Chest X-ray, PA view. Patient: 52 years old, sex F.
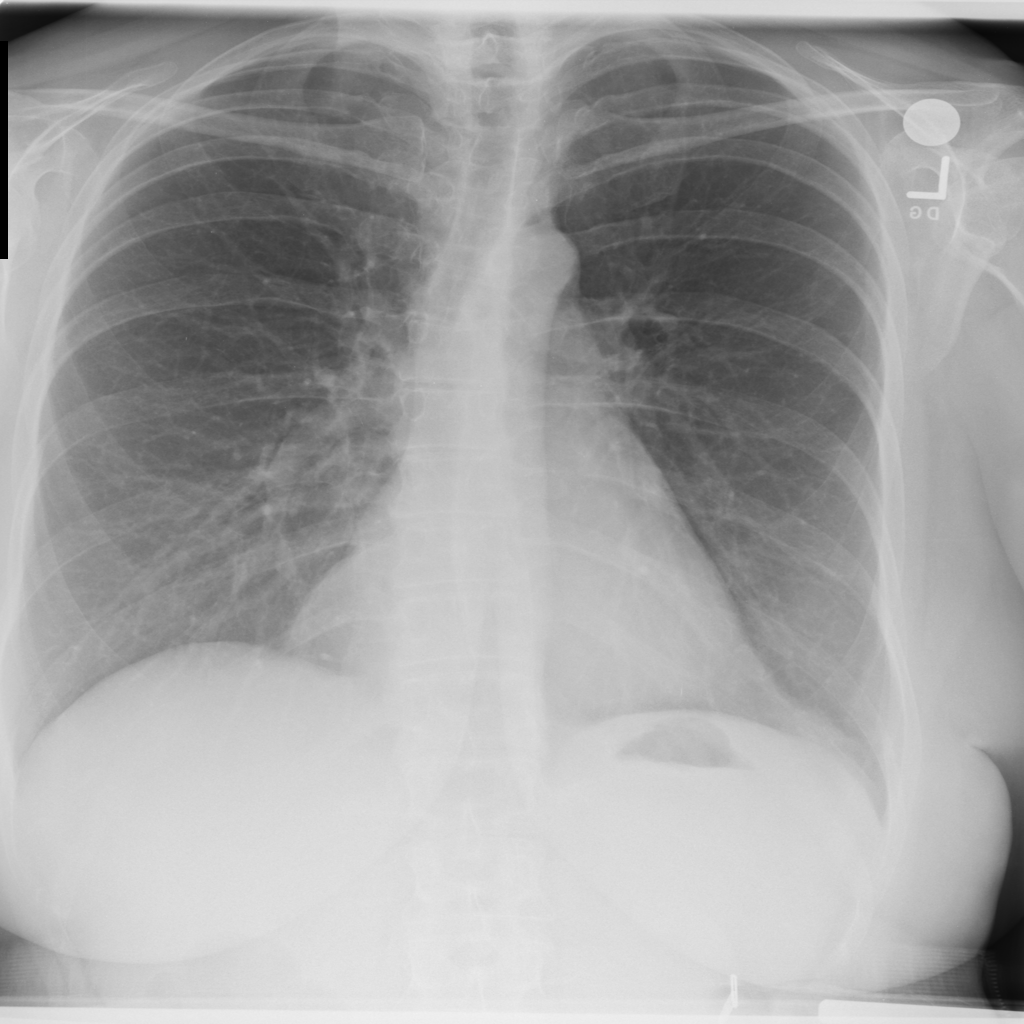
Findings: No Finding